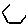
Label: hexagon